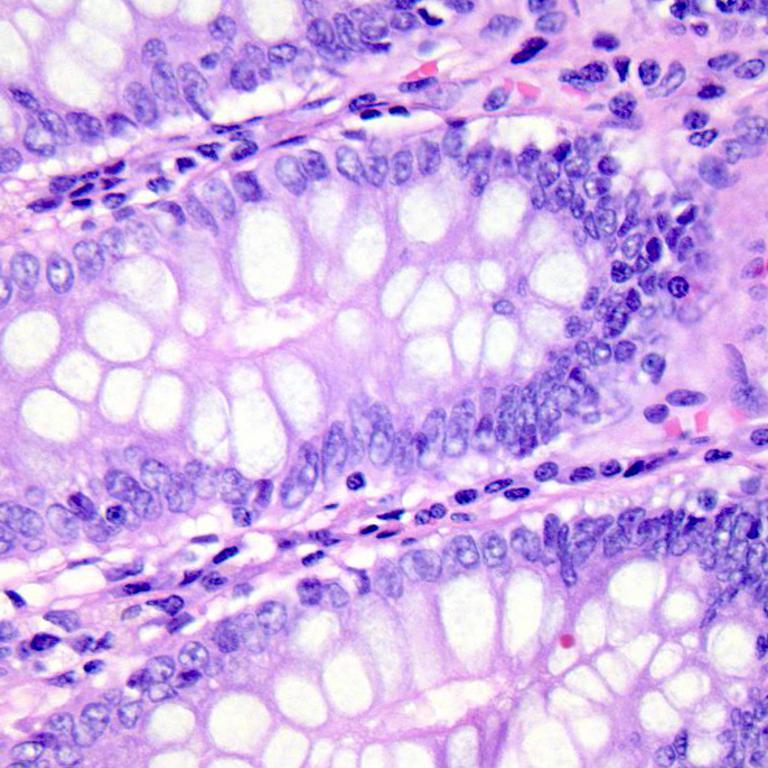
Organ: colon
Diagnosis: benign